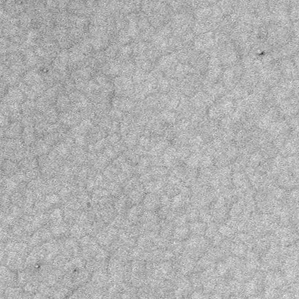
Label: frost